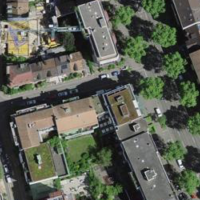
EUNIS habitat code: 54
Species observed at this site:
Episyrphus balteatus